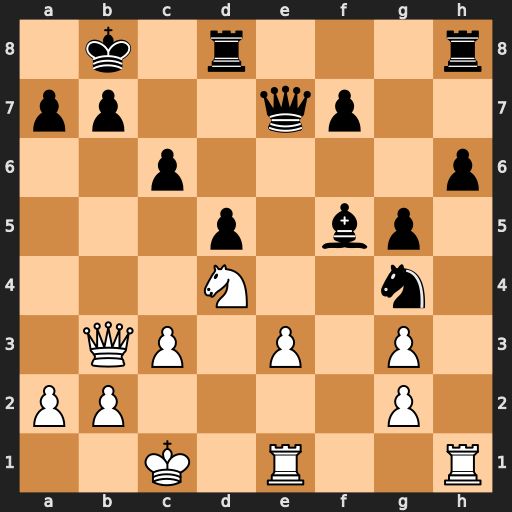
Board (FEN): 1k1r3r/pp2qp2/2p4p/3p1bp1/3N2n1/1QP1P1P1/PP4P1/2K1R2R
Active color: w
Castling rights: -
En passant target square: -
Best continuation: Nxc6+ Ka8 Nxe7